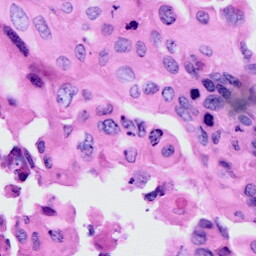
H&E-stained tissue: Cervix